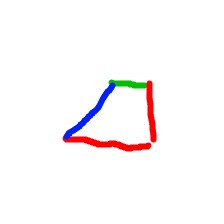
Shape: trapezoid